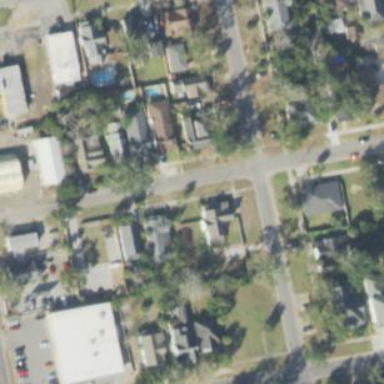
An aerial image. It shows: Single-family residential area.